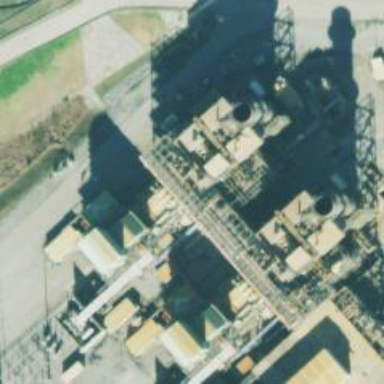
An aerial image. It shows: Gas turbine power generator.